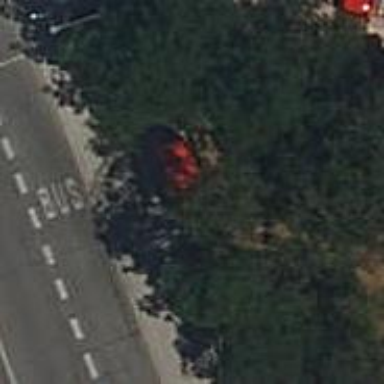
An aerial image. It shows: Bus stop with platform for public transport.